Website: bh-photo
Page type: billing-address
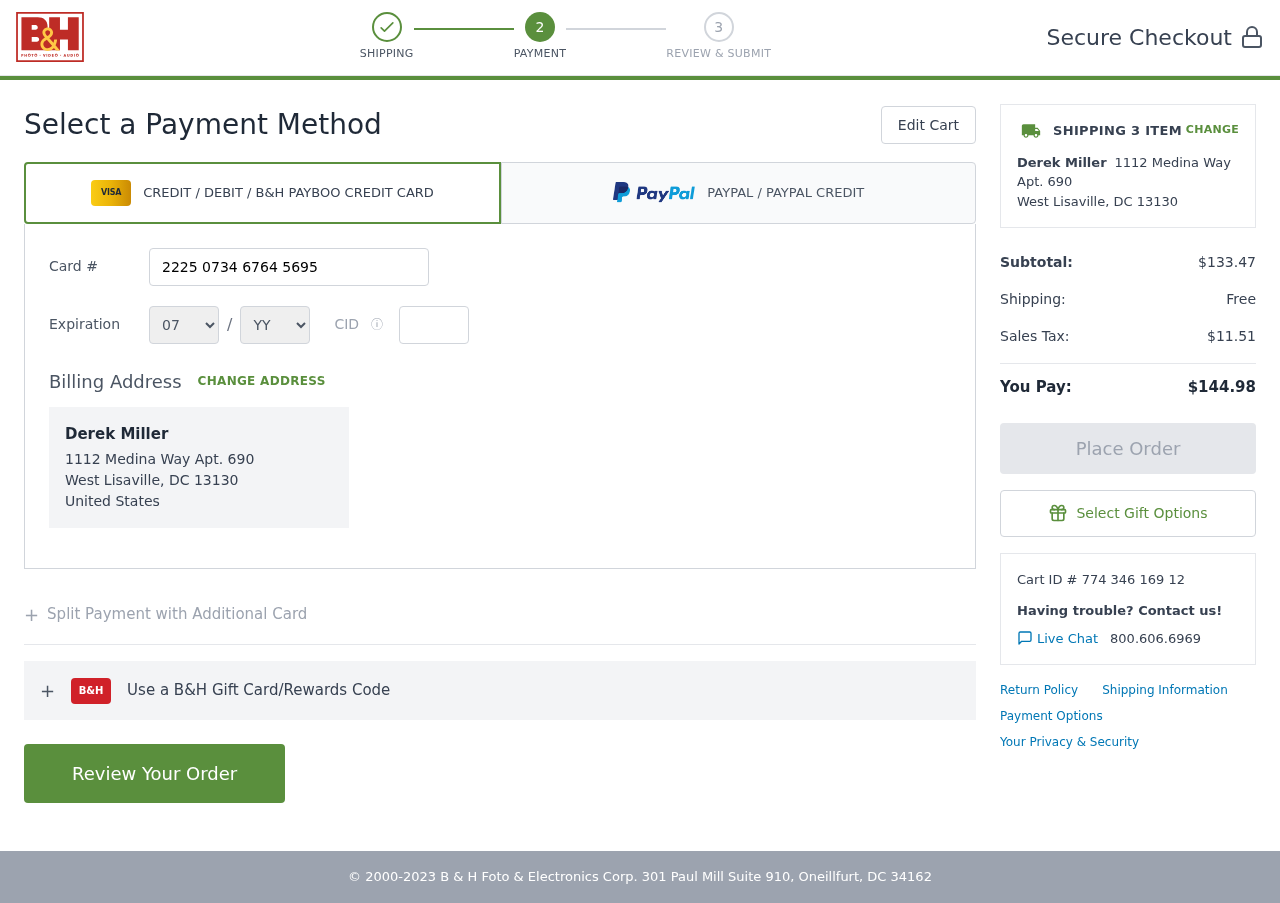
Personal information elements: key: PII_CARD_CVV
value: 485
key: PII_CARD_EXPIRY_MONTH
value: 07
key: PII_CARD_EXPIRY_YEAR
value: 30
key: PII_CARD_NUMBER
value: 2225 0734 6764 5695
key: PII_CITY_STATE_ZIP
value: West Lisaville, DC 13130
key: PII_COUNTRY
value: United States
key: PII_FULLNAME
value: Derek Miller
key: PII_STREET
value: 1112 Medina Way Apt. 690
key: PII_FULLNAME2
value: Derek Miller
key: PII_CITY
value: West Lisaville
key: PII_STATE
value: DC
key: PII_STATE_ABBR
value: DC
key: PII_POSTCODE
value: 13130
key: PII_POSTCODE_FULL
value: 13130
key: PII_CITY_STATE
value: West Lisaville, DC
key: PII_POSTCODE_NUMERIC
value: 13130
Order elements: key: ORDER_NUM_ITEMS
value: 3
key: ORDER_SUBTOTAL
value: $133.47
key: ORDER_SHIPPING_COST
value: Free
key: ORDER_TAX
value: $11.51
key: ORDER_TOTAL
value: $144.98
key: ORDER_ID
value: Cart ID # 774 346 169 12